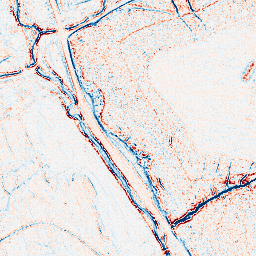
Category: edge_preserving
Decomposition family: bilateral
Decomposition parameters: d: 5
sigma_color: 150
sigma_space: 25
Upsampling method: linear_exact
Upsampling parameters: scale: 8
Upsampling scale: 8